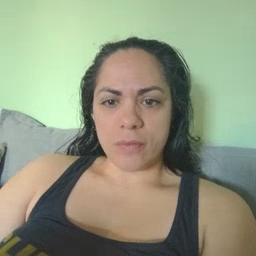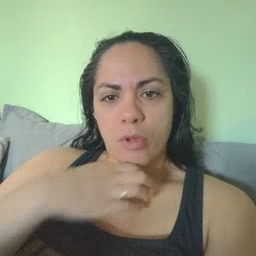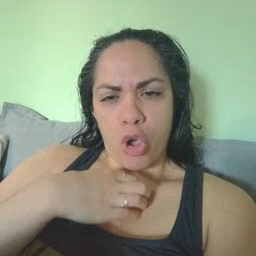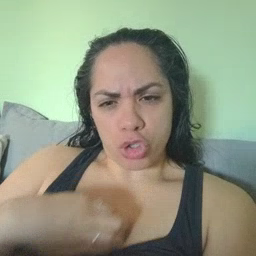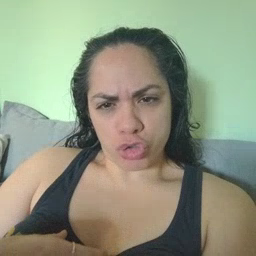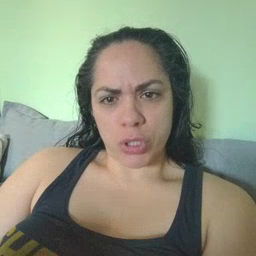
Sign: hungry